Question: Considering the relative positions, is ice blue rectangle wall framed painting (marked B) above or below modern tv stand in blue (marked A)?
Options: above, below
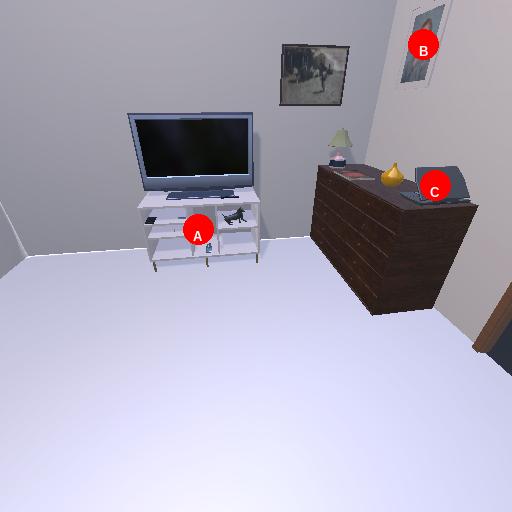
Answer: above